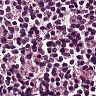
Metastatic tissue present: yes